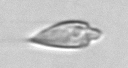
Label: Oxytoxum